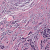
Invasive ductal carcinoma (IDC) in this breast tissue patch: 1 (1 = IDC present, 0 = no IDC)